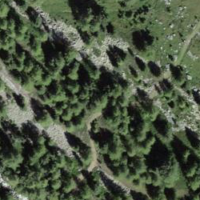
EUNIS habitat code: 43
Species observed at this site:
Chamaenerion angustifolium
Juniperus communis